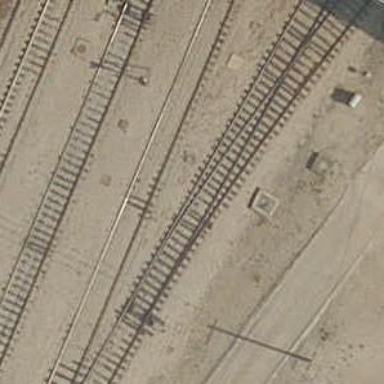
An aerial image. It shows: Rail yard with electrified contact lines for railway operations.